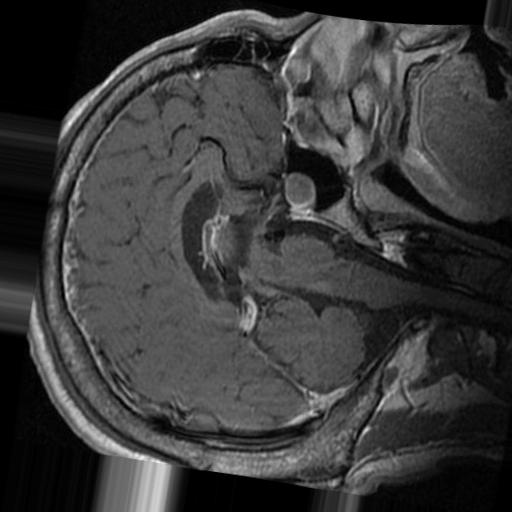
Label: brain_tumor